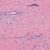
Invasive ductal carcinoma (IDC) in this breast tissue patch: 1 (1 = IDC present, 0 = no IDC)